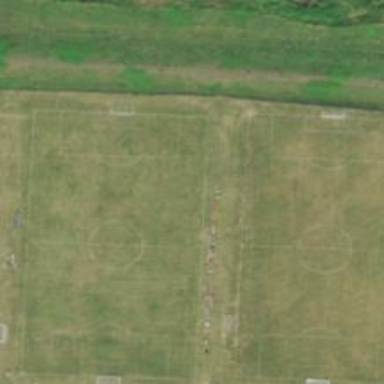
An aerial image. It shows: Soccer pitch designated for leisure and sports activities.